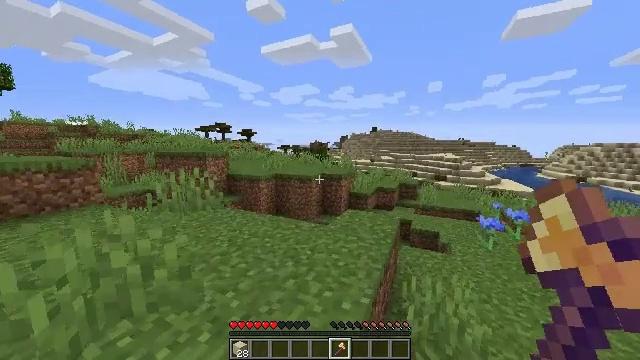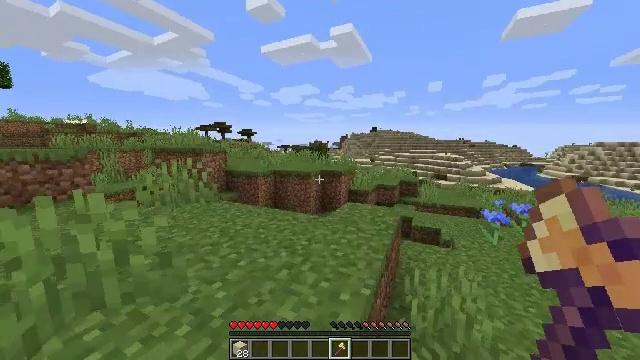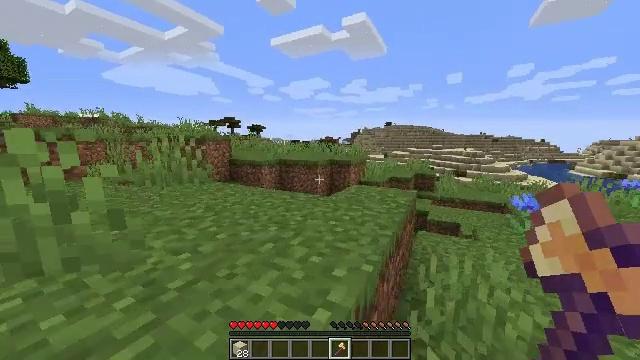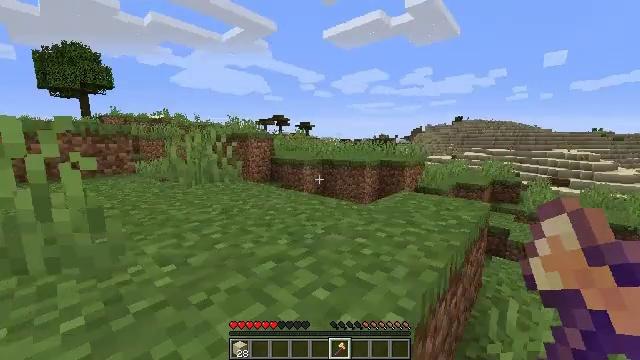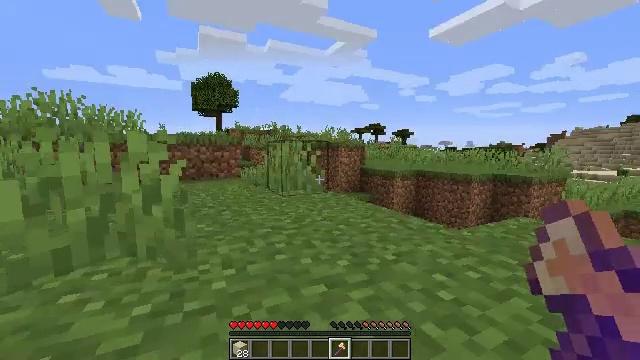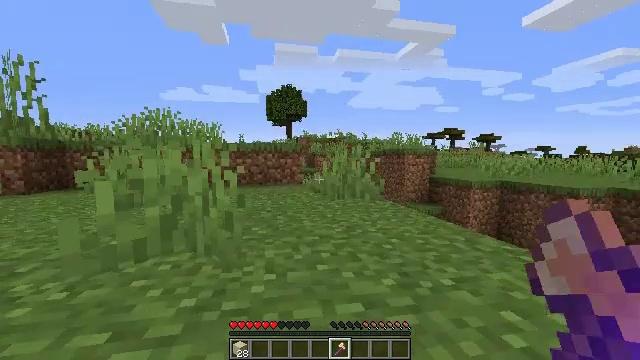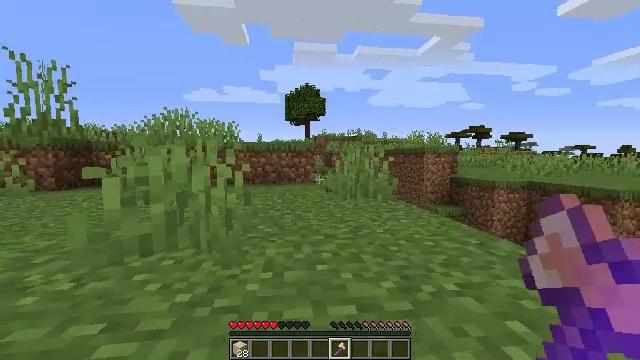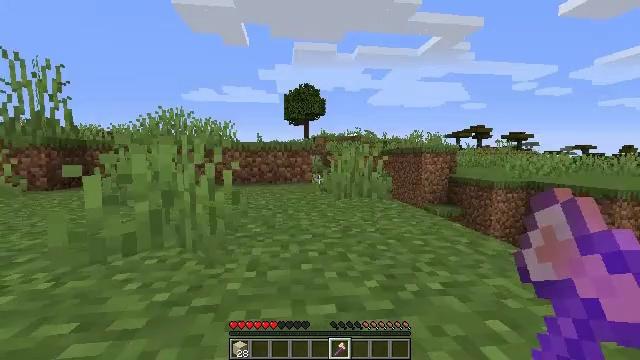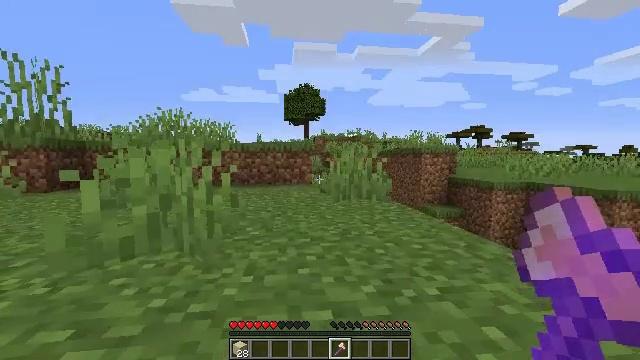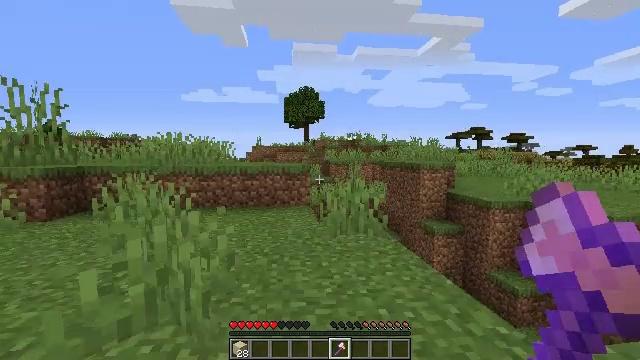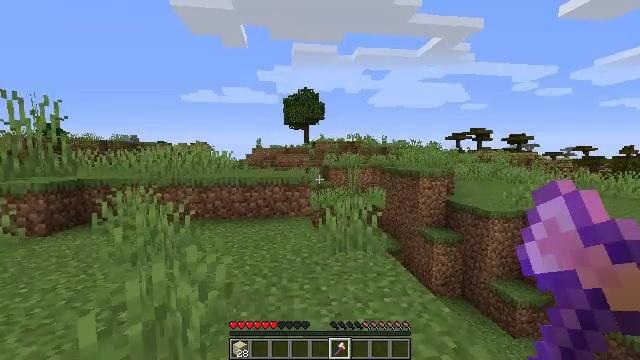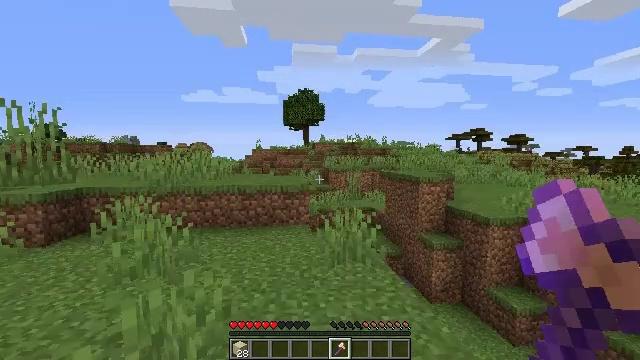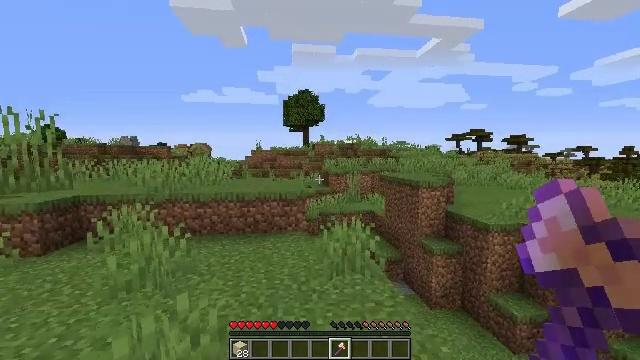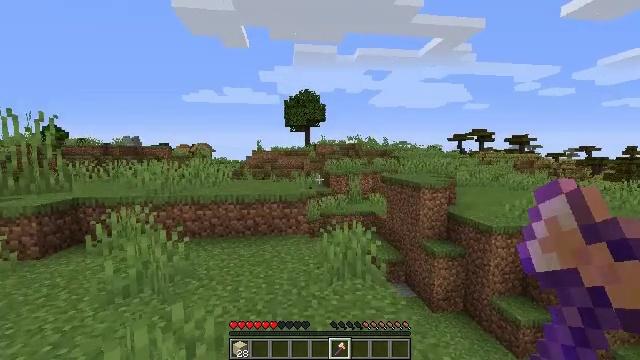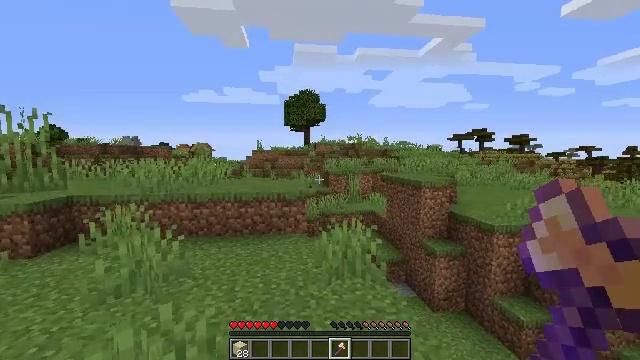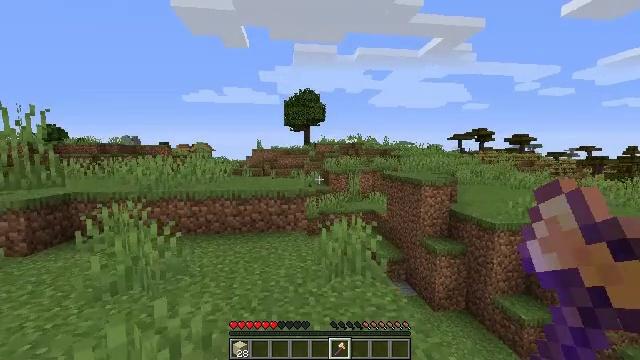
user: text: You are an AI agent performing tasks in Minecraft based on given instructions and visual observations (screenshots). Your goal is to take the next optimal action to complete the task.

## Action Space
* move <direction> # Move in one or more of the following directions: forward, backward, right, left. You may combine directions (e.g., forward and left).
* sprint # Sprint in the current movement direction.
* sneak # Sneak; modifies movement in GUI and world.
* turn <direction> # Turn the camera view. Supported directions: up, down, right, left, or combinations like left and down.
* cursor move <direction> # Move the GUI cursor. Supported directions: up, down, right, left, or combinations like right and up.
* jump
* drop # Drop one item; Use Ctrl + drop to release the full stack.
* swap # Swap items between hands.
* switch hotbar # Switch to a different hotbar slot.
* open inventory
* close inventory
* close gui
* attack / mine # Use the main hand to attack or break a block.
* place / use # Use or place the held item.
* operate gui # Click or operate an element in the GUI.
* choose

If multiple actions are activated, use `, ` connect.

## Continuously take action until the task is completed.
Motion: motion action
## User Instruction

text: Break the acacia log from the tree.
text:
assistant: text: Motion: move forward
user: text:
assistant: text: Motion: move forward, turn left
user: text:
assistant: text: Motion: move forward, turn left
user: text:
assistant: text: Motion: move forward, turn left and up
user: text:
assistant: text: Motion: move forward, turn left and up
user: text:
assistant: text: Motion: move forward, turn left
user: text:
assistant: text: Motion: move forward
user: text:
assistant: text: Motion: move forward, jump
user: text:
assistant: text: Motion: move forward, jump
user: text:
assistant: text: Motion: move forward, jump
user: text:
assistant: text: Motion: move forward, jump
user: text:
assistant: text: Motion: move forward
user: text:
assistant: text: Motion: move forward
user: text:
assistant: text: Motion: move forward
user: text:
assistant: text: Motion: move forward
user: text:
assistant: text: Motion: move forward
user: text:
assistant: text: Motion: no_op
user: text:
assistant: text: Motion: no_op
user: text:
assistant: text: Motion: turn left and down
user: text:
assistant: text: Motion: turn left and down
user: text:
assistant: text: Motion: move forward, turn left
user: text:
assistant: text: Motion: move forward
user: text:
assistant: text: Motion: no_op
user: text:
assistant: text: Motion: no_op
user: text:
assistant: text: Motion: move forward, turn left and down
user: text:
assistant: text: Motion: move forward, turn down
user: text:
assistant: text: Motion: move forward
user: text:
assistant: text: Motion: move forward
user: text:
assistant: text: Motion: move forward, turn down
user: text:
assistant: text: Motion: move forward, turn down